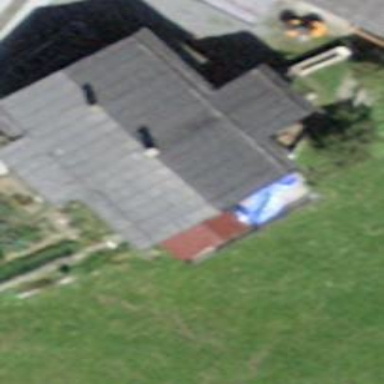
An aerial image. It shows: Building with tiled roof.